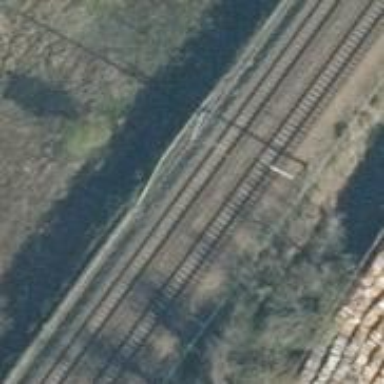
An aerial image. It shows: Railway signal.